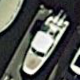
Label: civil